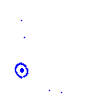
Particle: proton